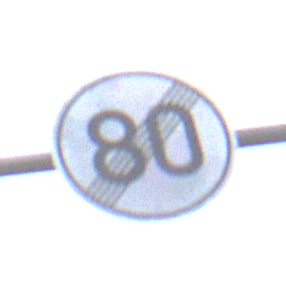
Verkehrszeichen: EndeGeschwindigkeit80
Umgebung: Outdoor, Nature
Tageszeit: SunriseSunset
Wetter: Overcast
Licht: Natural
Jahreszeit: NotSpecified
Kontrast: LowContrast